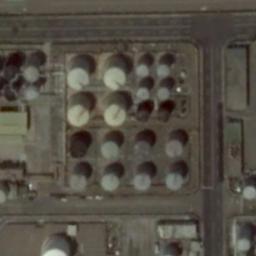
Label: storage tanks